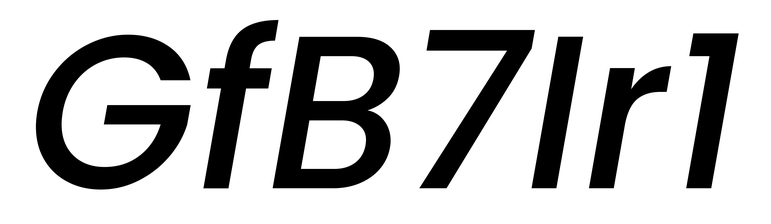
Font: Poppins-MediumItalic